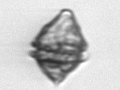
Label: Kryptoperidinium_triquetrum